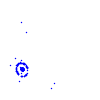
Particle: pion